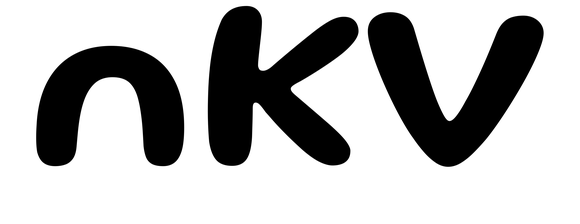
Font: Gluten_Medium